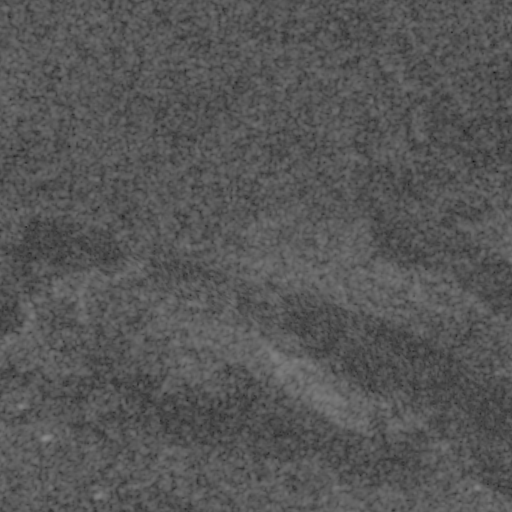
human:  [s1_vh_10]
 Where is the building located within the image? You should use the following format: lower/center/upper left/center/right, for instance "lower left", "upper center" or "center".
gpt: The building is located in the lower center of the image.
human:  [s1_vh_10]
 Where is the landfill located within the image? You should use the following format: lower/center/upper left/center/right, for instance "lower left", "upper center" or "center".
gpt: There is no landfill in the image.

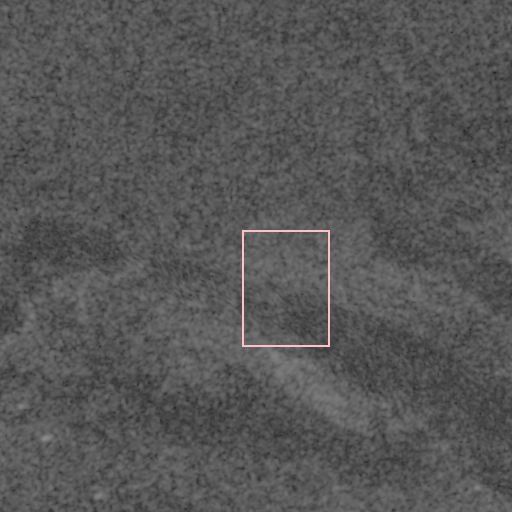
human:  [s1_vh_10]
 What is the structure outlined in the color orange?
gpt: There is no orange outline.
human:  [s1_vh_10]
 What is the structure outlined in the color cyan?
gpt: There is no structure outlined in cyan.